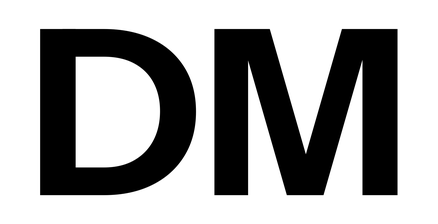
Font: InstrumentSans_Bold